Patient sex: M
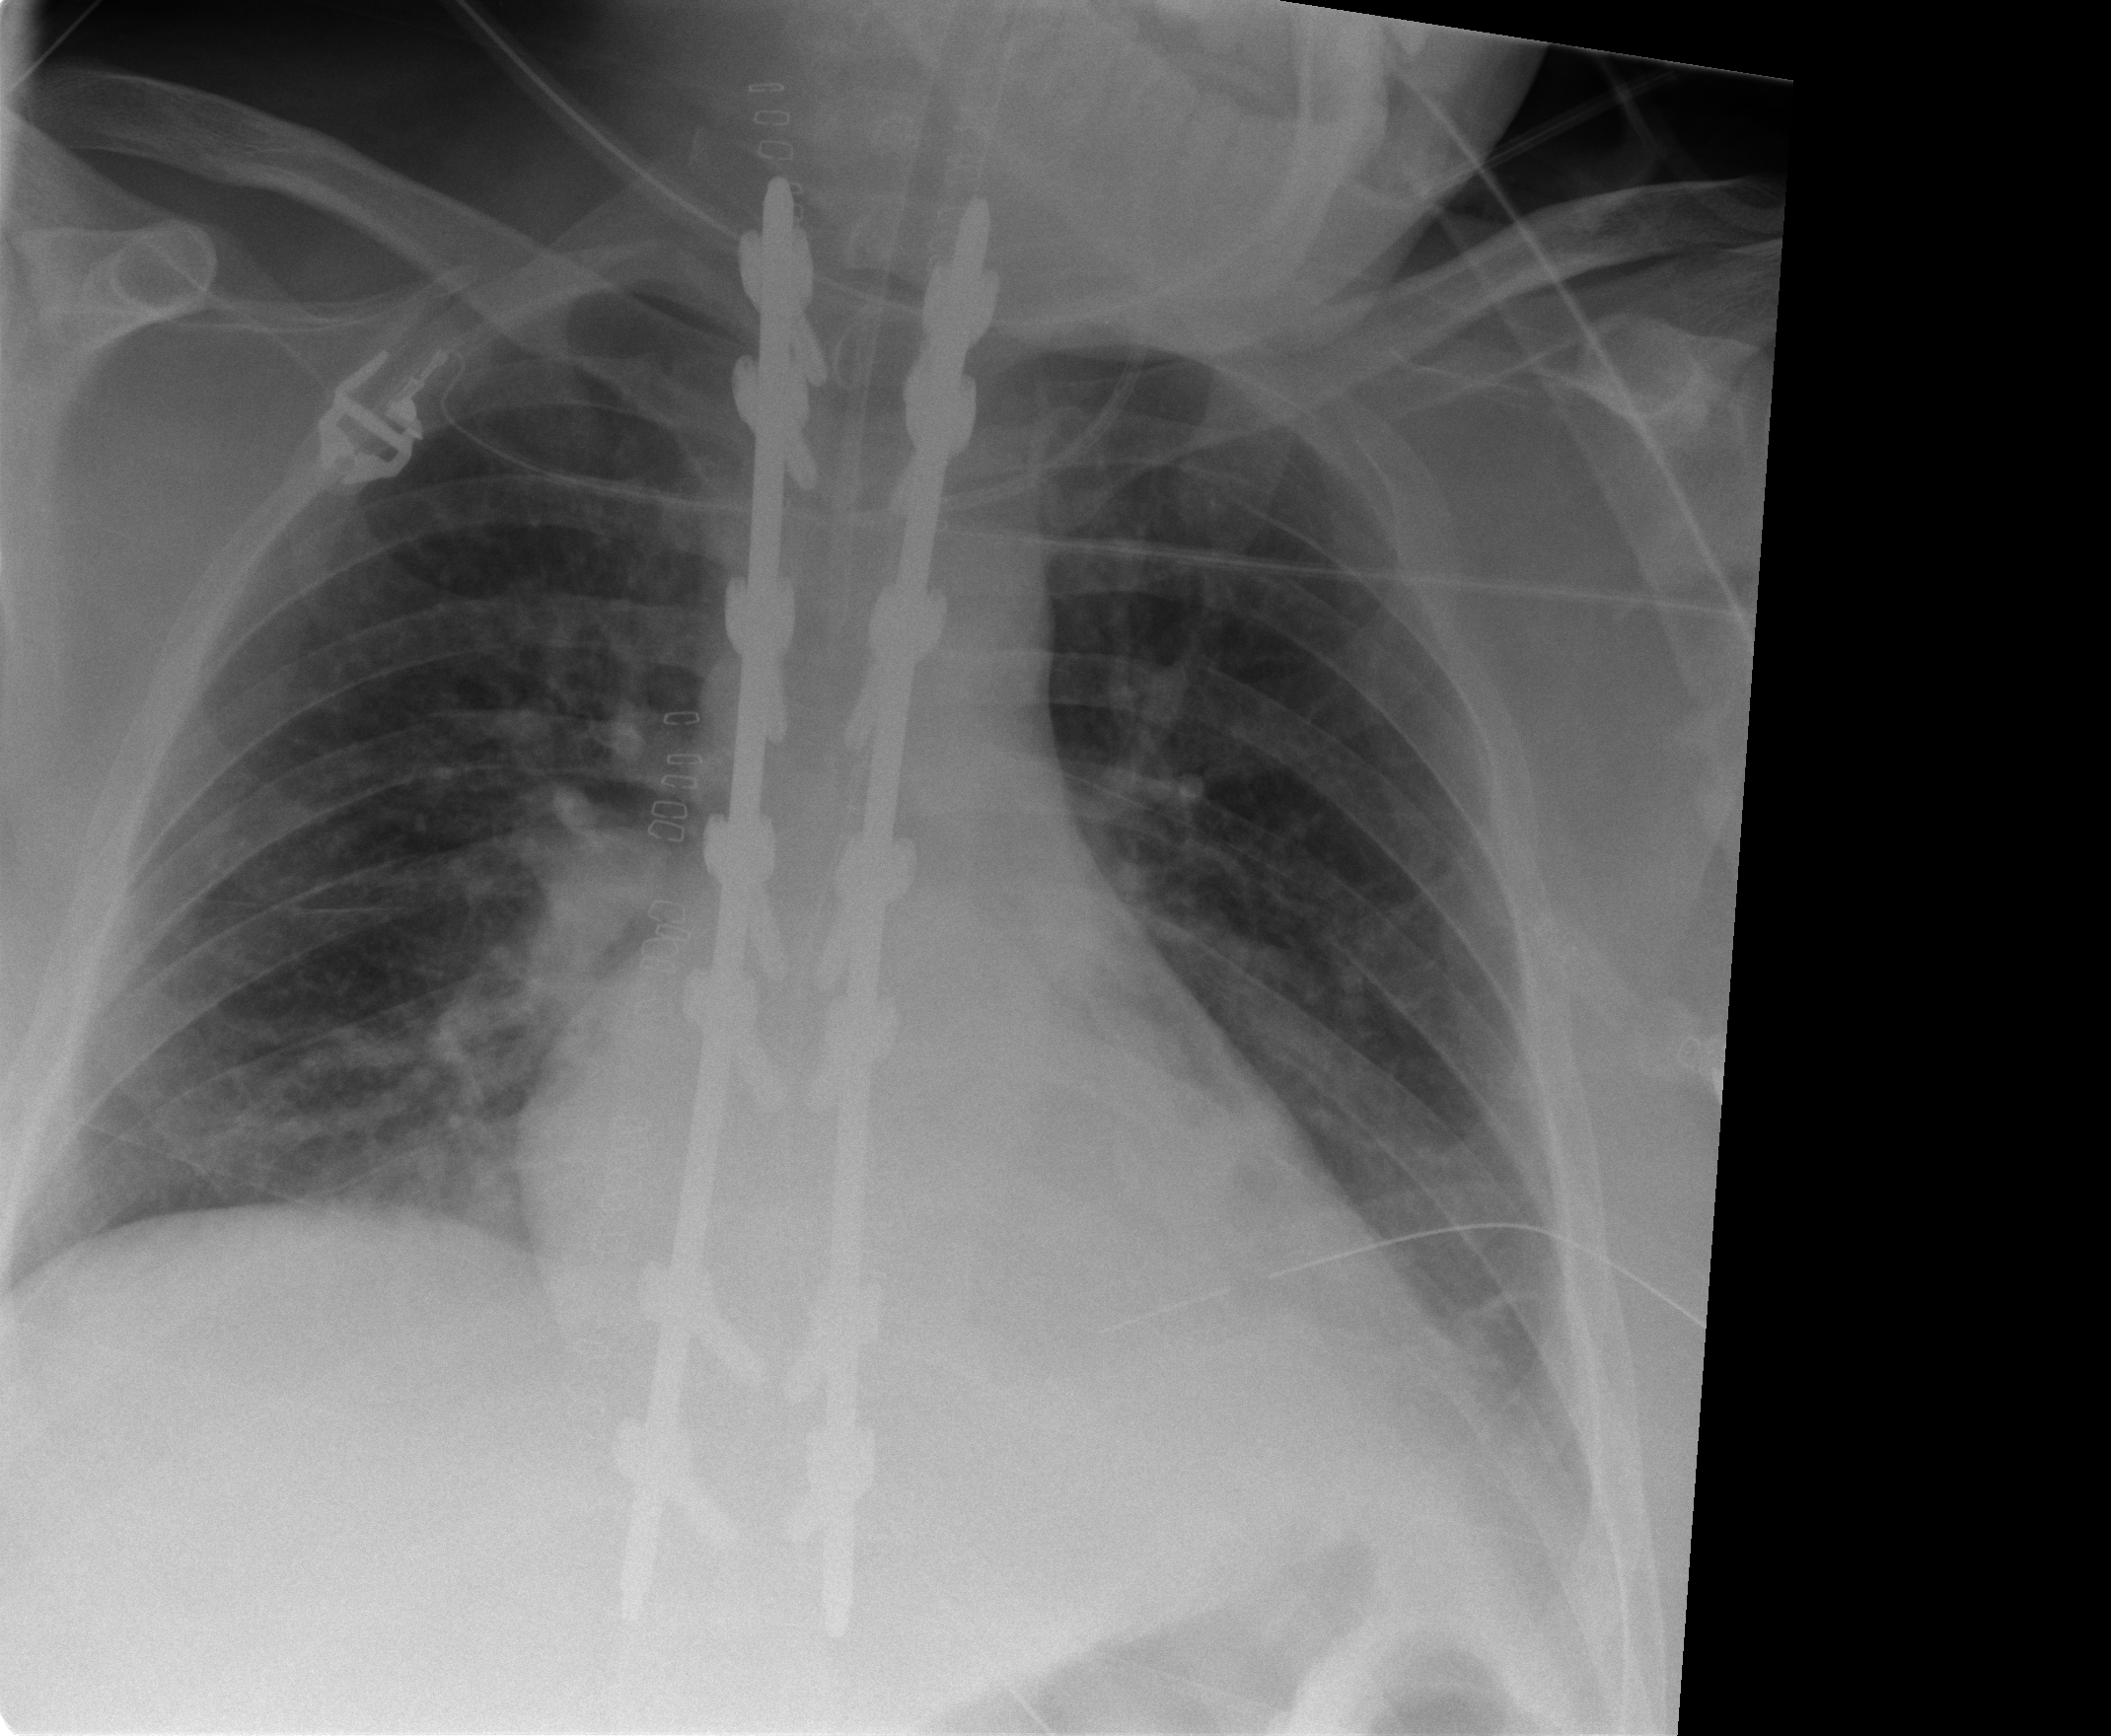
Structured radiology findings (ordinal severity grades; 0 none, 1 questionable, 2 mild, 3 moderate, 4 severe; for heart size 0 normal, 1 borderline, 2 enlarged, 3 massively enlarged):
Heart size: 0
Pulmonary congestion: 0
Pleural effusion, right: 0
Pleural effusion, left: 2
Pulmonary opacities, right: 0
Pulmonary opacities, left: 0
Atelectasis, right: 0
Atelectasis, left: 2